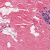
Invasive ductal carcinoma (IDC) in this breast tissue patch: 0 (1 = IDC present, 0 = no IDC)